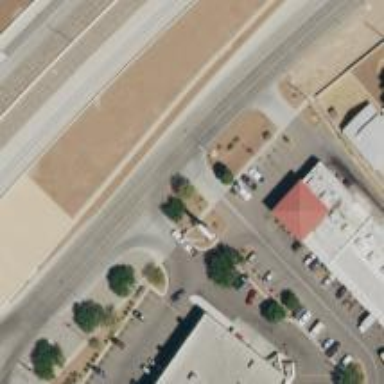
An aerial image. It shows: Tertiary road with frontage road along it.